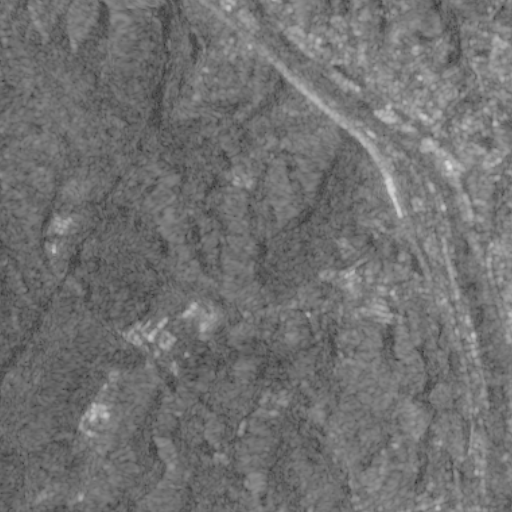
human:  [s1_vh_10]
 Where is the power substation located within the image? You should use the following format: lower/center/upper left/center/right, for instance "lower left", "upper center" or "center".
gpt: The power substation is located in the center right of the image.
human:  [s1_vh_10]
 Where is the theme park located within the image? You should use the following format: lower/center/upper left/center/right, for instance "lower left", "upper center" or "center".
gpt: The theme park is located in the lower right of the image.
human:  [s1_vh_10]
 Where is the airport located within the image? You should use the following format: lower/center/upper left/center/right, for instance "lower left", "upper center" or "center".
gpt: There is no airport in the image.

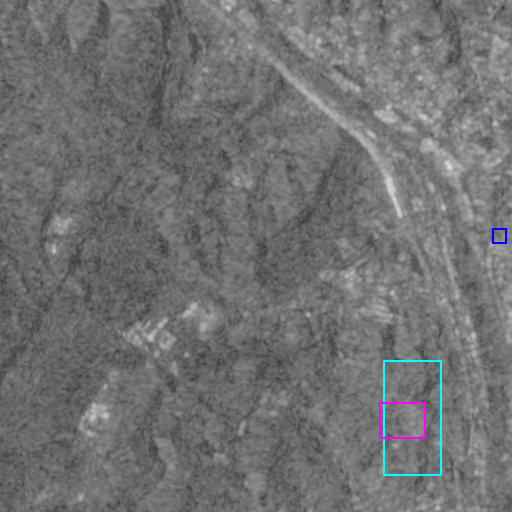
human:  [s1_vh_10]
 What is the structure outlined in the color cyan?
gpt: The structure outlined in cyan is a park.
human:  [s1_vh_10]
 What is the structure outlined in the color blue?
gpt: The structure outlined in blue is a power substation.
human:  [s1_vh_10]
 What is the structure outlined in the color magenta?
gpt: The structure outlined in magenta is a theme park.
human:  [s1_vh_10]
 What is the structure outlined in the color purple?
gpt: There is no purple outline.